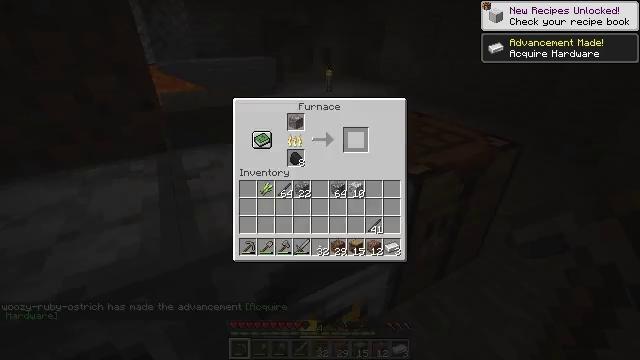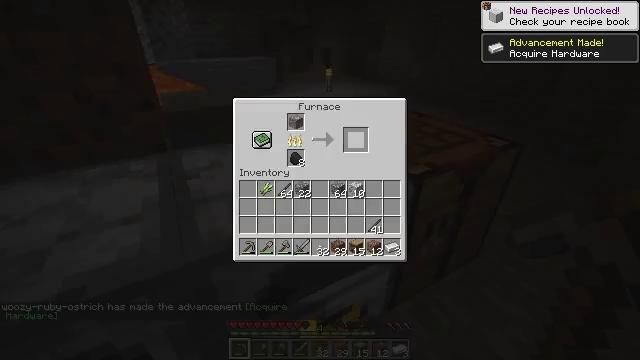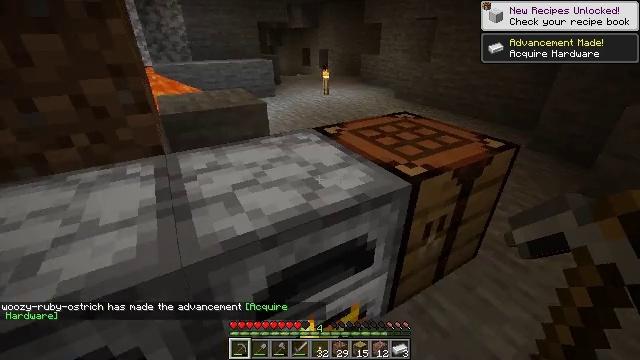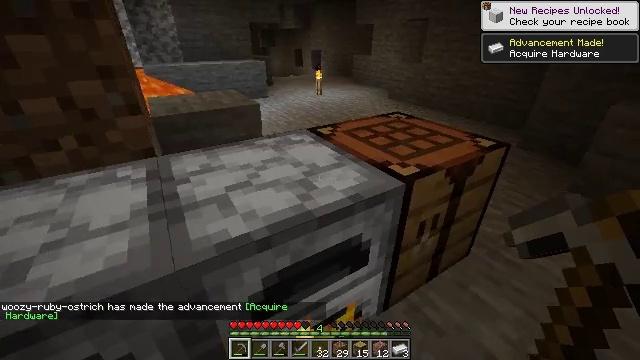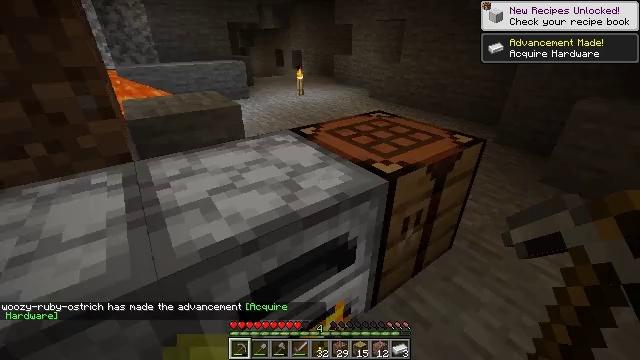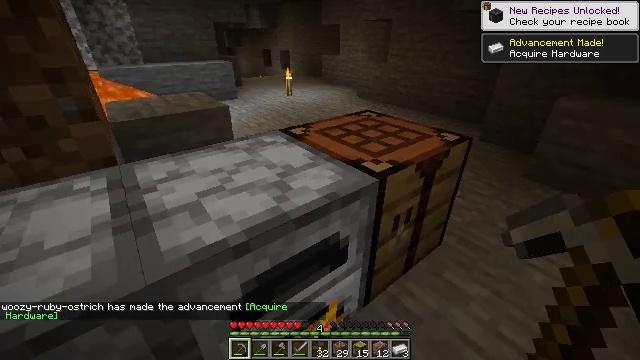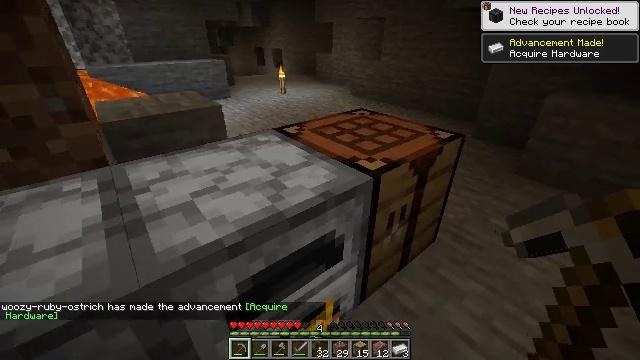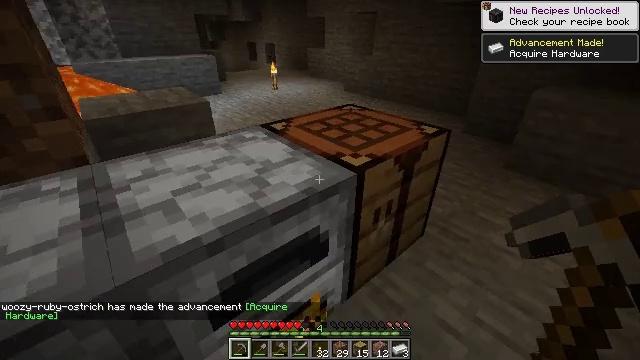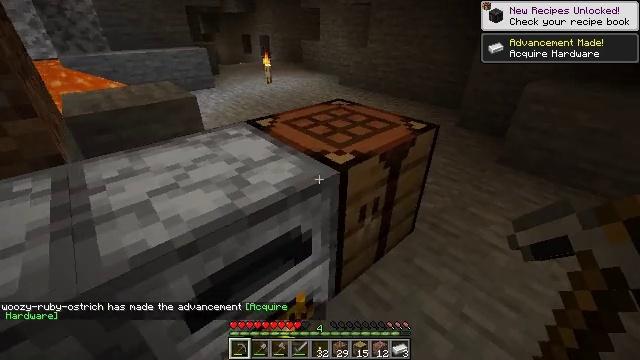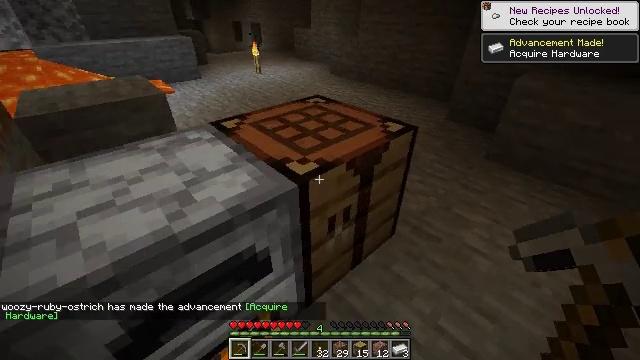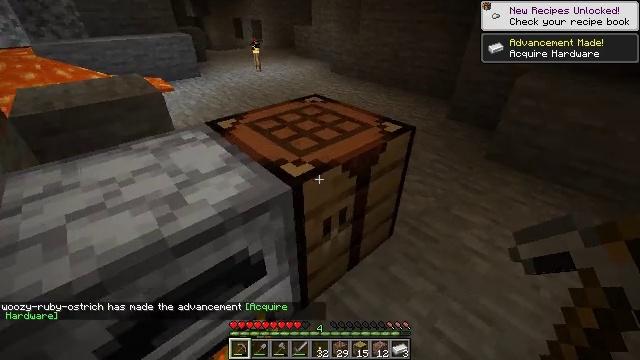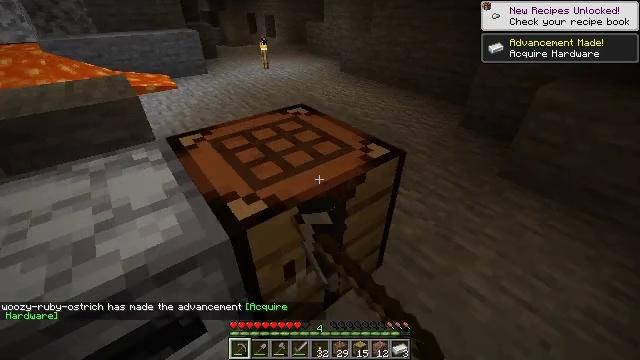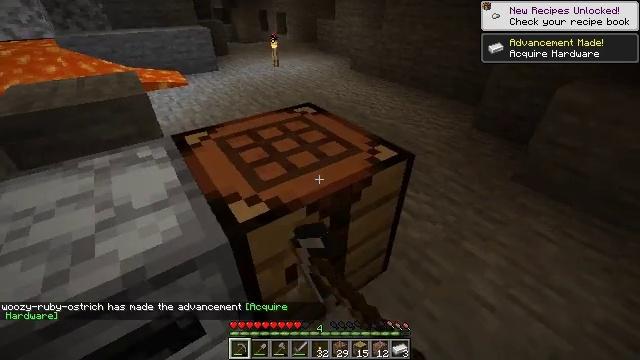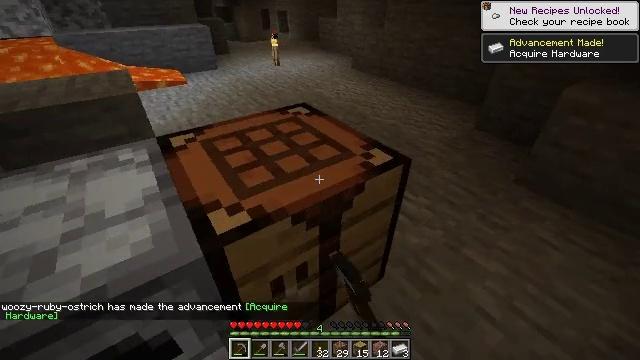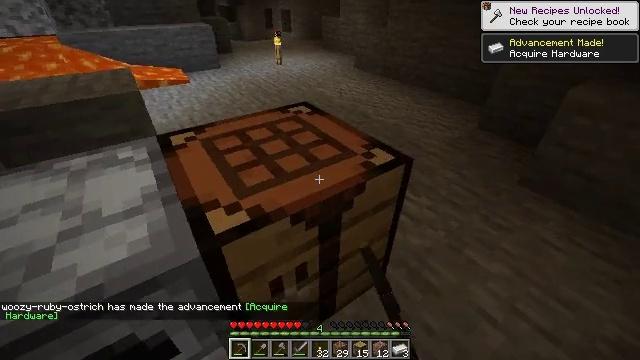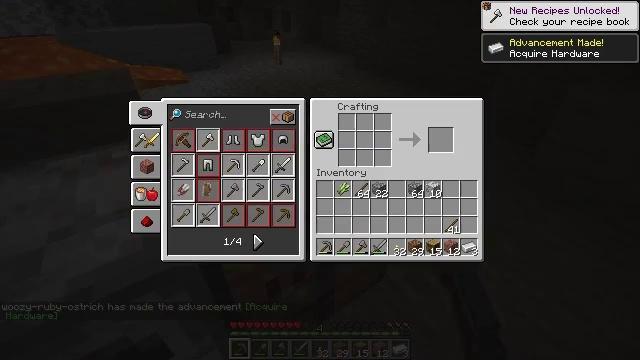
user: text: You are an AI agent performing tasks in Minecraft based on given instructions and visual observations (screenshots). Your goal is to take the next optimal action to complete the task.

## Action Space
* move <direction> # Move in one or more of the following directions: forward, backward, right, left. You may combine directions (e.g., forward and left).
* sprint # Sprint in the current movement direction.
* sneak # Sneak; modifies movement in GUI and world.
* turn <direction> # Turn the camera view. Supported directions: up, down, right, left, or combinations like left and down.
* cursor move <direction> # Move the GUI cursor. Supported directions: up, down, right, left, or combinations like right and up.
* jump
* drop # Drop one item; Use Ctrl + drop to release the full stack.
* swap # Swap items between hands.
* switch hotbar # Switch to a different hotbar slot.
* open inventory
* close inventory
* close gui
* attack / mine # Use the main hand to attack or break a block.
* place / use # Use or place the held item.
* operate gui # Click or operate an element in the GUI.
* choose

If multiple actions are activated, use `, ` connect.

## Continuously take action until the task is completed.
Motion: motion action
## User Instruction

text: Put sticks and iron ingots into the crafting grid to make an iron pickaxe.
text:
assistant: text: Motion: sneak, open gui
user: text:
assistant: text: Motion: no_op
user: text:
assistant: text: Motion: turn right, close gui
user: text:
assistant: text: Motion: turn right
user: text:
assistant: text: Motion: turn right
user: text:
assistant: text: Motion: turn right
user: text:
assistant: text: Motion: move right, turn right
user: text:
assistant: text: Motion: move forward and move right, turn down
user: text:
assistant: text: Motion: move forward and move right, turn down
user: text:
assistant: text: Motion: move forward and move right, use / place
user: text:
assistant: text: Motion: move forward, turn left, use / place
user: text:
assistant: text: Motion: turn left, use / place
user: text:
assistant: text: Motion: use / place
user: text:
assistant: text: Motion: no_op
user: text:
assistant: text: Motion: open gui
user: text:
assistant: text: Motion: no_op
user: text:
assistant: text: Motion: no_op
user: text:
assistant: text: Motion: no_op
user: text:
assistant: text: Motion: no_op
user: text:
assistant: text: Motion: no_op
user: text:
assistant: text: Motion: cursor move left
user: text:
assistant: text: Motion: cursor move left
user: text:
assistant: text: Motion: cursor move left
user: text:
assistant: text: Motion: cursor move left
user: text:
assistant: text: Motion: no_op
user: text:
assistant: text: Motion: no_op
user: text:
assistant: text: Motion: cursor move down
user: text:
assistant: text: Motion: cursor move right and down
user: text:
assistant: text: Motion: cursor move right and down
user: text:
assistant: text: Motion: no_op